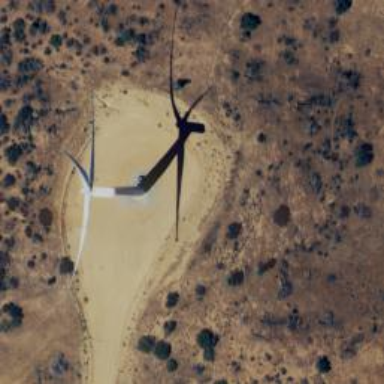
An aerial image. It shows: Wind generator powered by wind. The generator type is horizontal axis and it uses wind turbines.